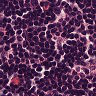
Metastatic tissue present: no